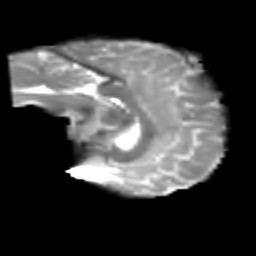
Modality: T2w
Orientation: sagittal
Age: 29
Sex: male
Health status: healthy